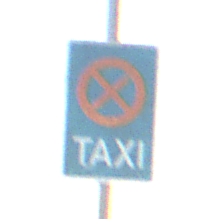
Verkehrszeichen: Taxenstand
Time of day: SunriseSunset
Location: Outdoor (Nature)
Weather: Clear
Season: NotSpecified
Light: Natural